Question: I have created a timeline and sometimes there are two timesheets in a row. It is not a problem, but I would like to show them in one line with overlap.
Please see this example:

So the less line should be shown as a part of the bigger line.
Google's Visualization API is amazing, a very good thing, but it is not so well documented yet.
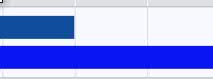
Answer: Considering you already had your data sorted, you could do something like this:
'''
var data=[
['George Washington', new Date(1779, 3, 29), new Date(1790, 2, 3)],
['George Washington', new Date(1789, 3, 29), new Date(1797, 2, 3)],
['John Adams', new Date(1797, 2, 3), new Date(1801, 2, 3)],
['Thomas Jefferson', new Date(1801, 2, 3), new Date(1809, 2, 3)],
];
for(var i=1;i<data.length;i++){ // for each row
if(data[i-1][0]==data[i][0]){ //if the previous one has the same label
if(data[i-1][2] > data[i] [1]){ // if the previous end date is greater than the start date of current row
data[i-1][2]=data[i] [1] // set the previous end date to the start date of current row
}
}
}
'''
You can view an example here: <URL>